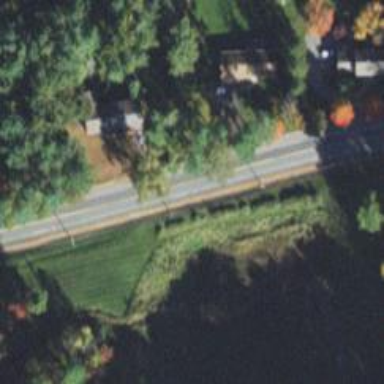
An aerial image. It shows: Secondary road with asphalt surface.